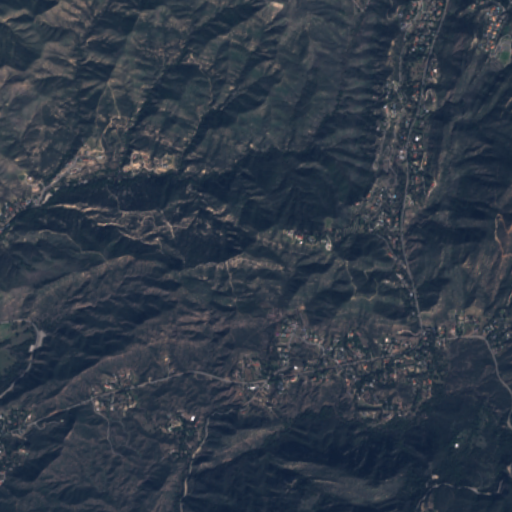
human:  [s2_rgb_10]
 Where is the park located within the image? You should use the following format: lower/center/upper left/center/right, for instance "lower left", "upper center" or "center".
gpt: The park is located in the upper of the image.
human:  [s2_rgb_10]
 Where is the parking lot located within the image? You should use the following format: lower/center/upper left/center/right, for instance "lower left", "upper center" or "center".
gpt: The parking lot is located in the lower left of the image.
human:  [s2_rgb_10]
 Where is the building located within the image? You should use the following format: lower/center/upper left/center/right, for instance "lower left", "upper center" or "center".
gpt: There is no building in the image.